Question: When I login to my wordpress admin, this error message displaying

And when I give username and password, after submit page become blank.
I print out cookies it is displaying 'Array ( [PHPSESSID] => 299ttqupf15pinkaomn4003e01 [_ga] => GA1.2.<PHONE>.<PHONE> [_gat] => 1 )'
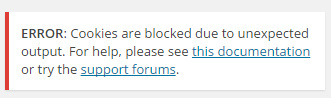
Answer: renaming the plugin folder can solve this issue ..please review this <URL>